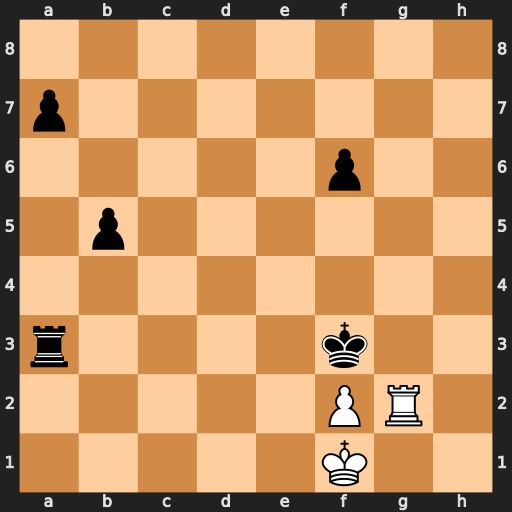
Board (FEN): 8/p7/5p2/1p6/8/r4k2/5PR1/5K2
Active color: w
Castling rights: -
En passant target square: -
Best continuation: Rg3+ Ke4 Rxa3